Field crop: maize
Growth stage: 2
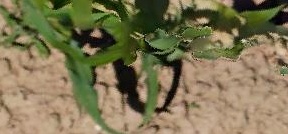
Species: maize